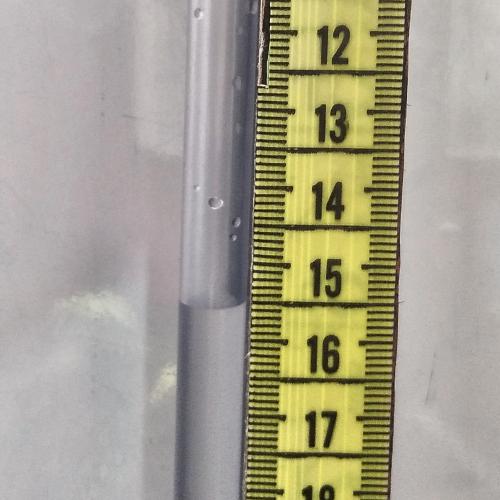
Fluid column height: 15.5 cm